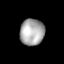
Tissue: lung
Cell type: Endothelial cells
Senescence score: 0.5673
Nuclear area (px): 630
Mean DAPI intensity: 169.386